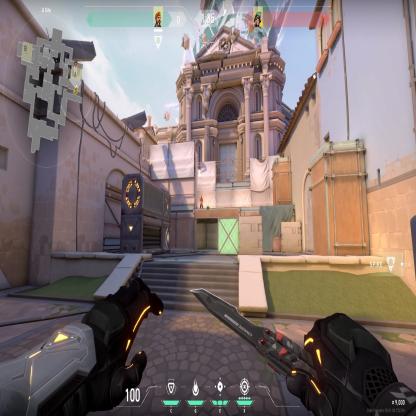
Label: enemy